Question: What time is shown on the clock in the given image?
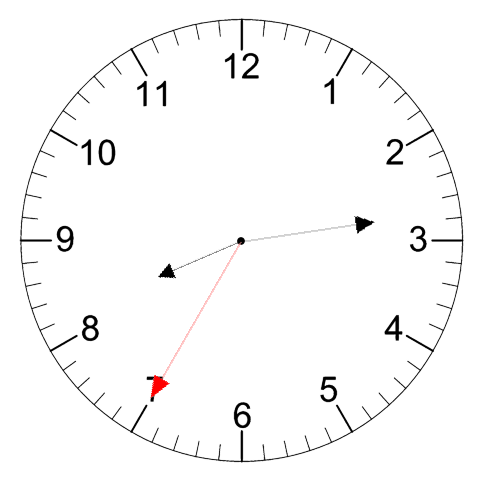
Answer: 08:13:35